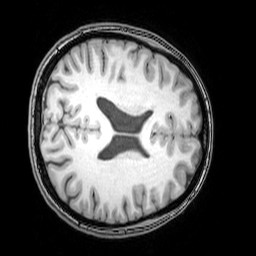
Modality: T1w
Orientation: axial
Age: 24
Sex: female
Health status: healthy
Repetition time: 0.081 s
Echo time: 0.037 s